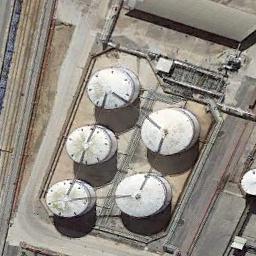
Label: storage_tank